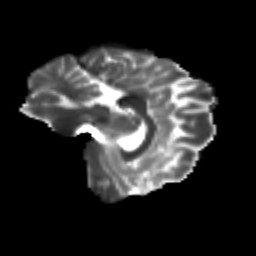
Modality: T2w
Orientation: sagittal
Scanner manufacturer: siemens
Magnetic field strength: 3 T
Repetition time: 9.2 s
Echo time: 0.084 s